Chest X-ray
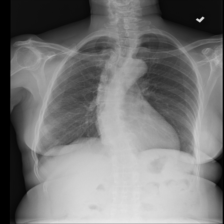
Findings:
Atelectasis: negative
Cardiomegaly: negative
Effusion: negative
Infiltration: positive
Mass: negative
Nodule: negative
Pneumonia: negative
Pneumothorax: negative
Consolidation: negative
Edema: negative
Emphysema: negative
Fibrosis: negative
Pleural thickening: negative
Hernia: negative